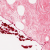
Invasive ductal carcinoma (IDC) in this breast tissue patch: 0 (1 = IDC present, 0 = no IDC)